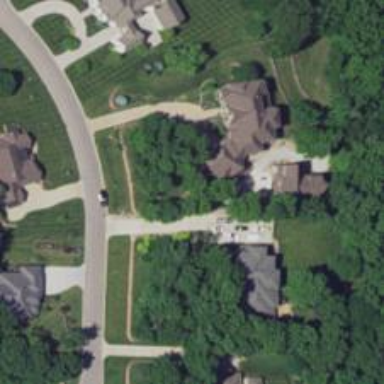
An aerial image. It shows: Driveway.